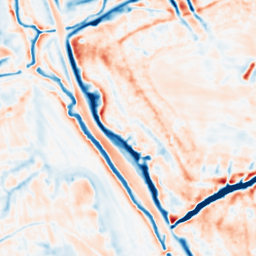
Category: multiscale
Decomposition family: dog
Decomposition parameters: sigma_low: 1
sigma_high: 5
Upsampling method: quadratic
Upsampling parameters: scale: 4
Upsampling scale: 4